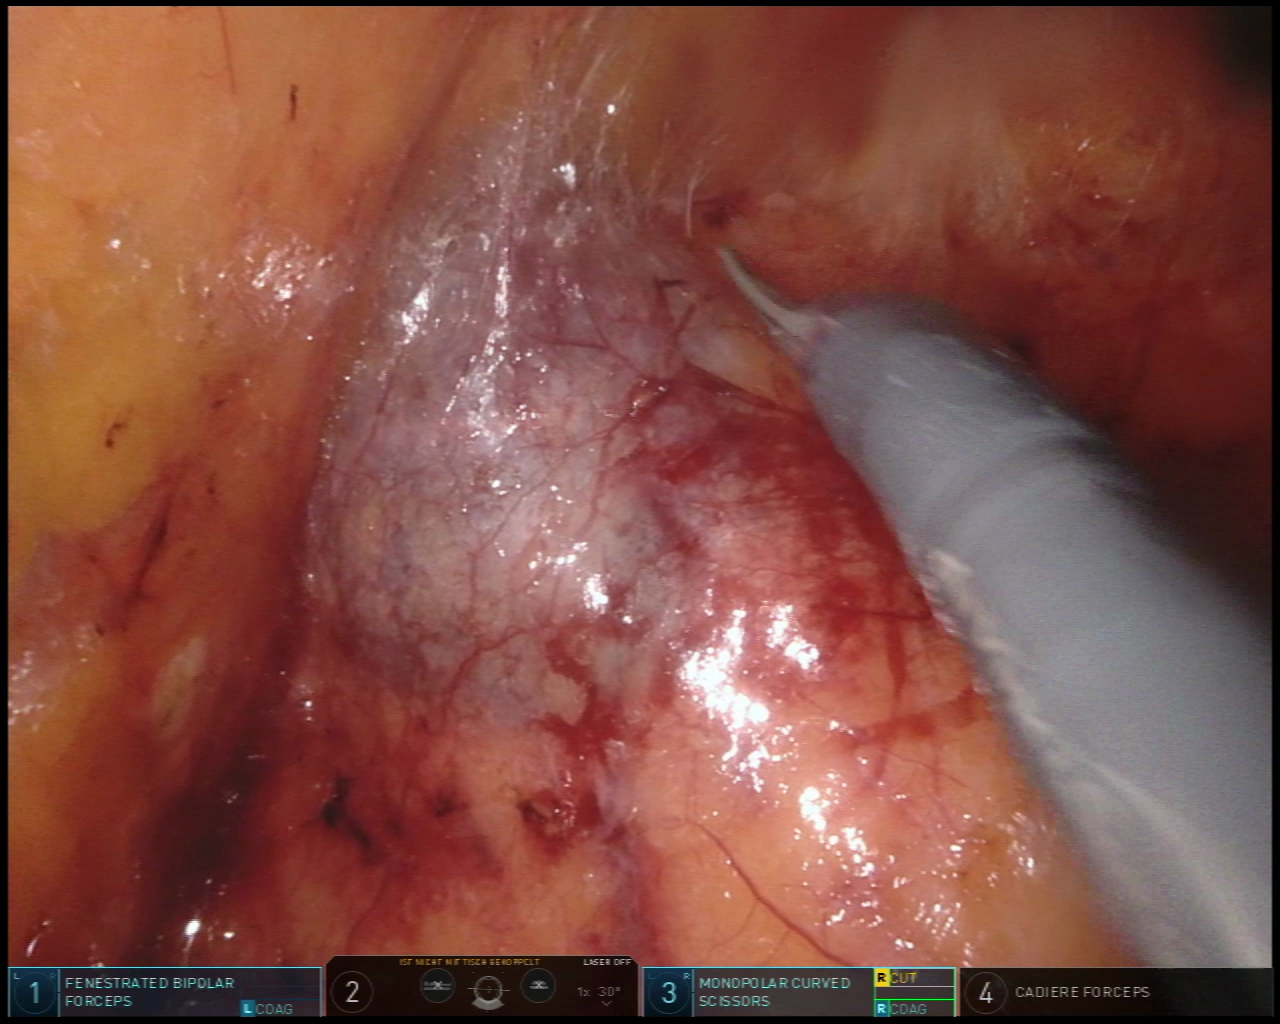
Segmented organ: pancreas
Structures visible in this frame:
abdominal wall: no
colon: no
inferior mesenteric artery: no
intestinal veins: no
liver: no
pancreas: yes
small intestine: no
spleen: no
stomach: no
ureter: no
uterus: no
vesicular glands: no